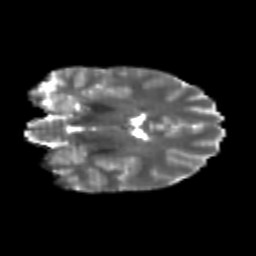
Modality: T2w
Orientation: coronal
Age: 25
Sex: male
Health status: healthy
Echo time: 0.074 s